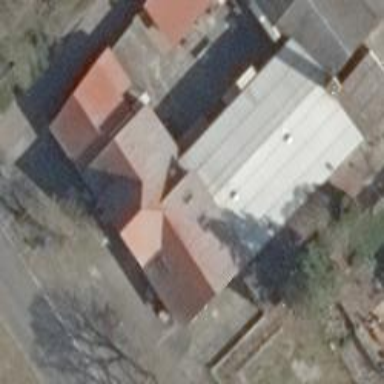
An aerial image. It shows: Pub.